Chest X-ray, PA view. Patient: 67 years old, sex F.
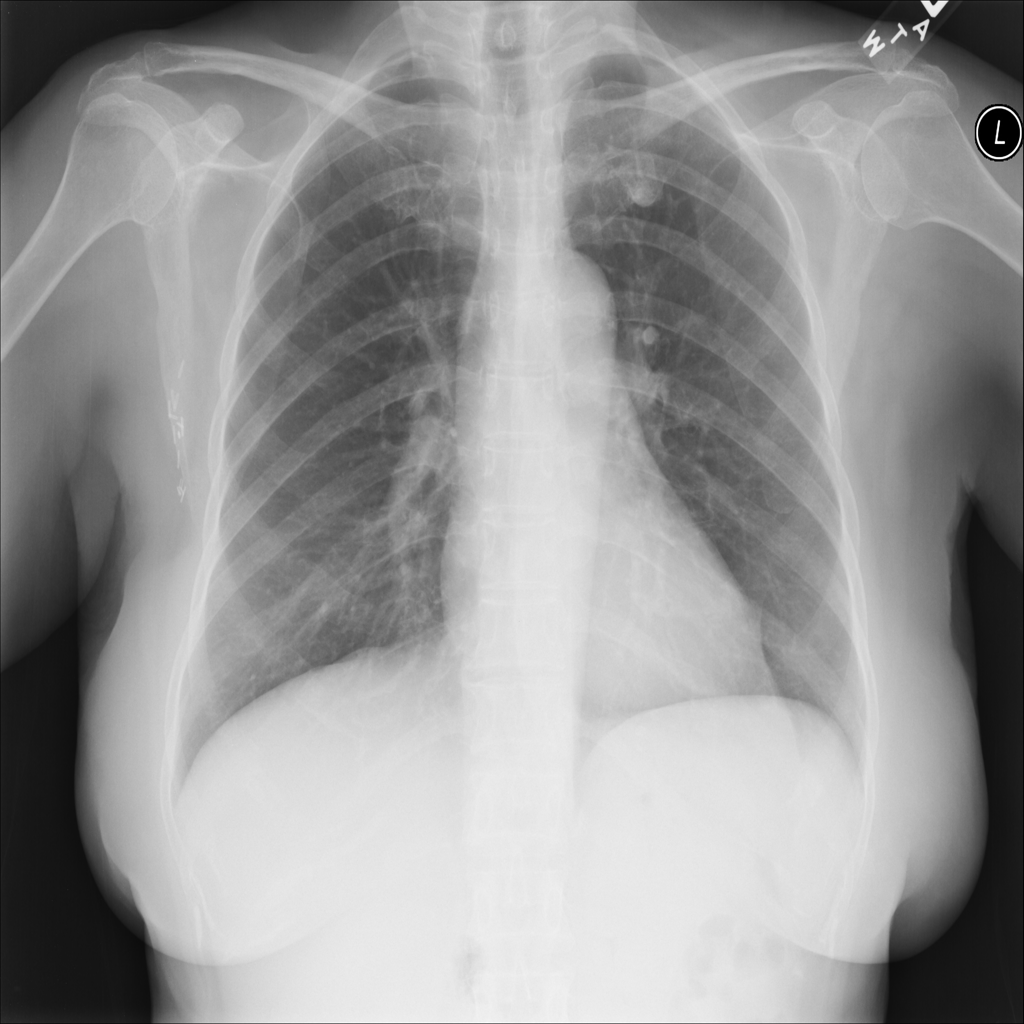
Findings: No Finding